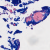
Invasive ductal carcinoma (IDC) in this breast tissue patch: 0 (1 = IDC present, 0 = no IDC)